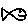
Label: fish